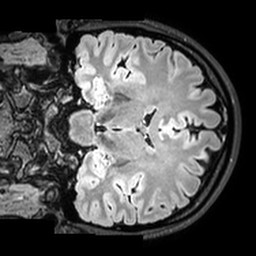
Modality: T2w
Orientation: coronal
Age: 24
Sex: female
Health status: healthy
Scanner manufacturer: philips
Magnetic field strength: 3 T
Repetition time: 5 s
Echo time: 0.3274 s